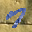
Label: 7